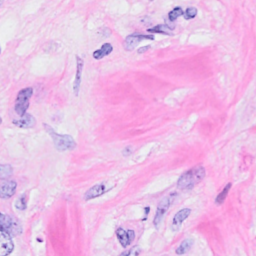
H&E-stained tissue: Breast